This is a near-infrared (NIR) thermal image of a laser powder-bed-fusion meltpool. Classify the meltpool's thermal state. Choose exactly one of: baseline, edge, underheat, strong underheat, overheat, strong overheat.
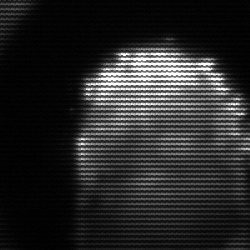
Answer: baseline